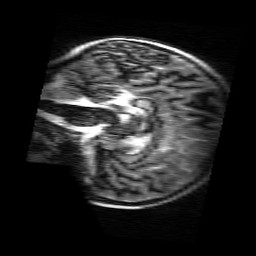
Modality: MP2RAGE
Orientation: sagittal
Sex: female
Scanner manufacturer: siemens
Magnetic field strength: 3 T
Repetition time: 5 s
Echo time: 0.00355 s